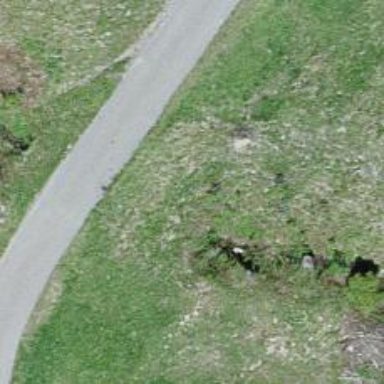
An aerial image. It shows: Culvert tunnel.